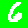
Digit: 6